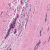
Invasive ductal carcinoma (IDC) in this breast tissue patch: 0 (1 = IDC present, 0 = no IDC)